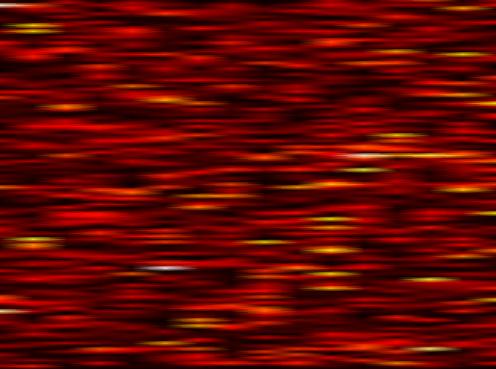
Label: FBMC